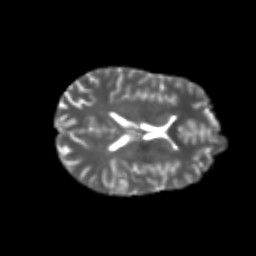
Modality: T2w
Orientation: axial
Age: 22
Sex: female
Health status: healthy
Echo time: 0.074 s